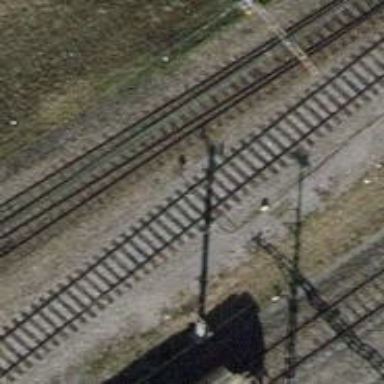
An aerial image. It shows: Rail siding with electrified contact lines for trains.